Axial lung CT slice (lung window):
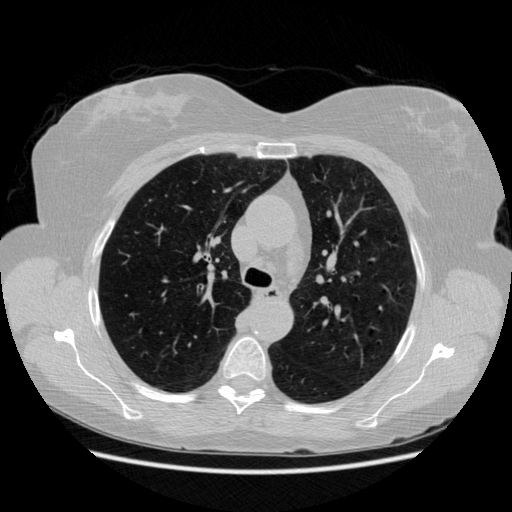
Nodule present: no